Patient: sex M, age 48
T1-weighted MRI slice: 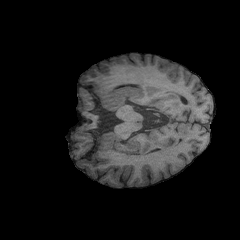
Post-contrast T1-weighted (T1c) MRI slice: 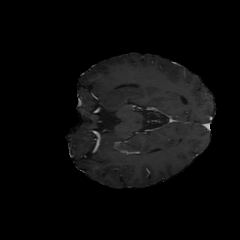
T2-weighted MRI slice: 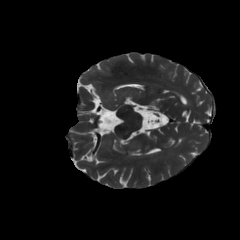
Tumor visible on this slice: no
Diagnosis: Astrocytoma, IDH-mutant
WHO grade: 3